Breast ultrasound image
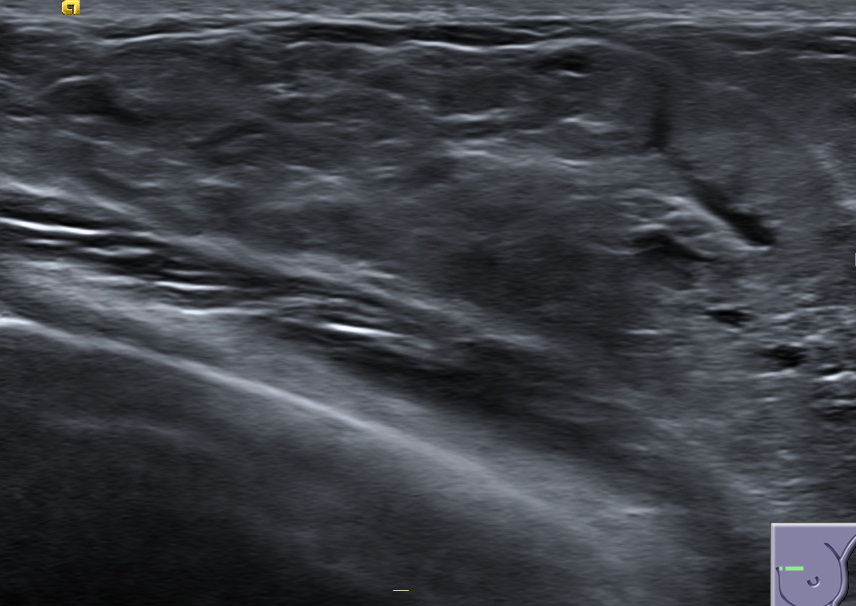
Diagnosis: normal